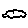
Label: cloud